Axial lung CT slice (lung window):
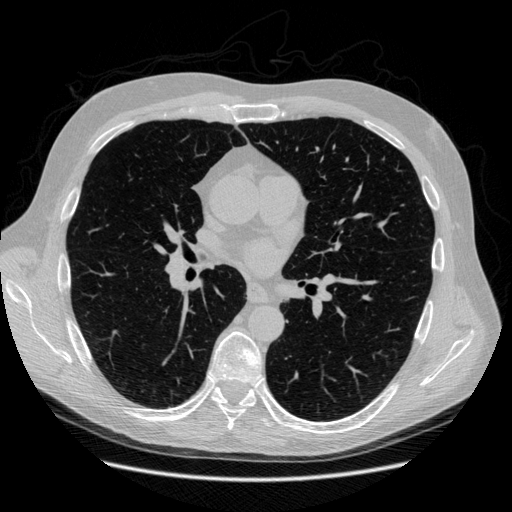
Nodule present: no